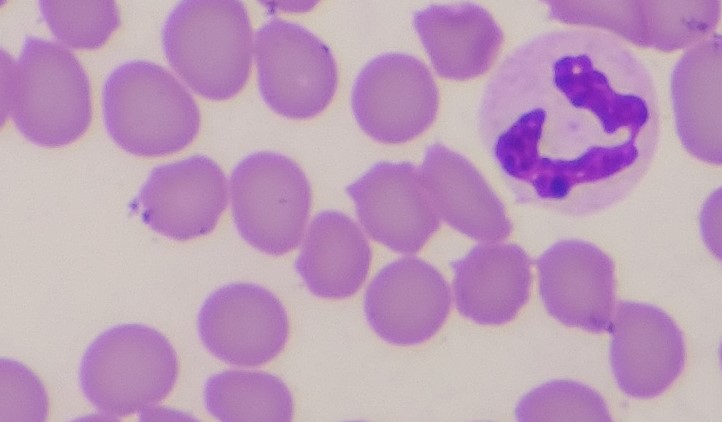
White blood cell type: Neutrophil